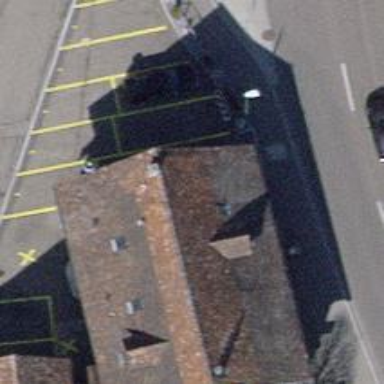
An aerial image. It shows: Fast food establishment.